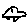
Label: car